Question: I would like my extension to be able to listen for requests made by other extensions. I don't control the server they are speaking to- it's more I want to just log when they make requests, to help identify things like <URL>
I have tested with the <URL> event, but the only way I see a way to get info on where the request came from is through the tabId property. This property is -1 for a request made by an extension background page though.

I have tested by having my own extension make a request every 5 seconds, and then I can see the event being fired, but there is not enough information to identify the request as coming from any particular extension.
Is there something I am missing, or another way to go about this?
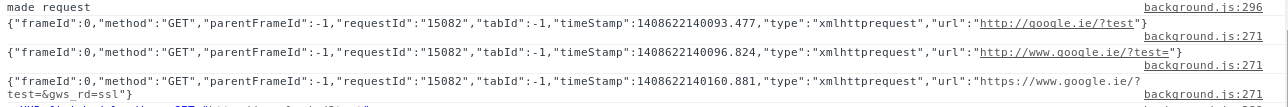
Answer: An extension cannot easily and reliably identify requests made by other extensions, because an extension could use a content script to perform a request, which is indistinguishable from a request that is made by the page where the content script is inserted.
If an extension has not declared the permissions to access a specific website, the request header will contain the 'Origin: chrome-extension://[extensionid]/...' request header. This value could be spoofed by an extension on purpose, if wanted though. Furthermore, it is quite rare for an extension to perform a cross-origin request without having the right permissions, because the request would only be accepted if the server accepts the cross-origin request by CORS.
If you really want to identify requests made by other extensions, then you could use the remote debugging protocol via the <URL>.